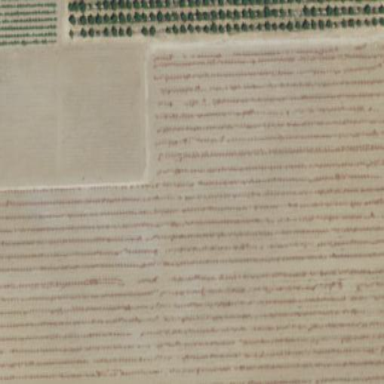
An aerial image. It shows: Vineyard growing grapes.